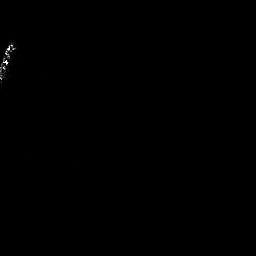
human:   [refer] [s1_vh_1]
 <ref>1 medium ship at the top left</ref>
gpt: <box>[[0, 16, 6, 34, 0]]</box>